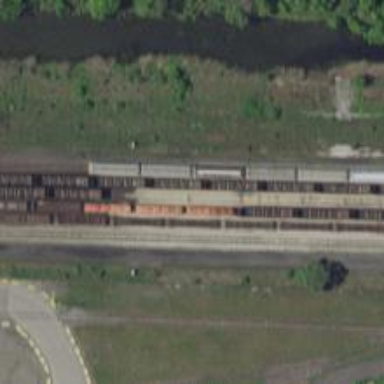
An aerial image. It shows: View of railway yard.